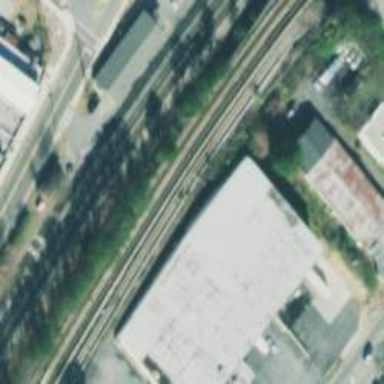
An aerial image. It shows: Electrified rail spur service.